Field crop: maize
Growth stage: 2
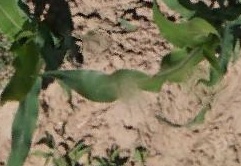
Species: maize